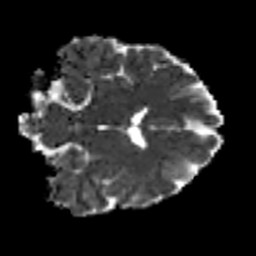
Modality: MD
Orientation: coronal
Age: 26
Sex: female
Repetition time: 8.4 s
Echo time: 0.09 s